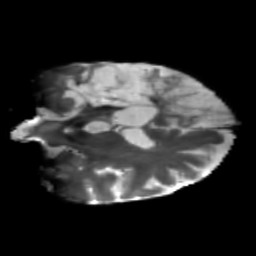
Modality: T2w
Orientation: coronal
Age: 63
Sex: female
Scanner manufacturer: siemens
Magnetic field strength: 3 T
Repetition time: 5.47 s
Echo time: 0.0854 s